Question: I need to select all the messages (first posts and replies) posted in an array of specific categories (forums) in Drupal.
First posts are stored in 'field_data_body', replies are stored in 'field_data_comment_body'.
The structure of 'field_data_body' and 'field_data_comment_body' is the same, in the column 'body_value' there's the content of the posts and in the column 'entity_id' their unique ID.
The table 'field_data_taxonomy_forums' contains the 'entity_id' column and the 'taxonomy_forums_tid' column (which are the IDs of the forum categories). The table 'taxonomy_term_data' contains the columns 'tid' (which is the same of 'taxonomy_forums_tid' and the 'description' column (which is the title of the forum category).
So, I'm looking for a query that allows me to select the body of the posts (both first posts and replies) and the description of the forum specifying an array of 'tid's (i.e. the IDs of the forum categories), that I'll manually find in the 'taxonomy_term_data' table.
So, for example I'm looking for the query that allows me to SELECT the posts "belonging" to 'tid's '1456,7622,862' and the relative 'tid' description.
Here's a screenshot of the 'field_data_body' table :

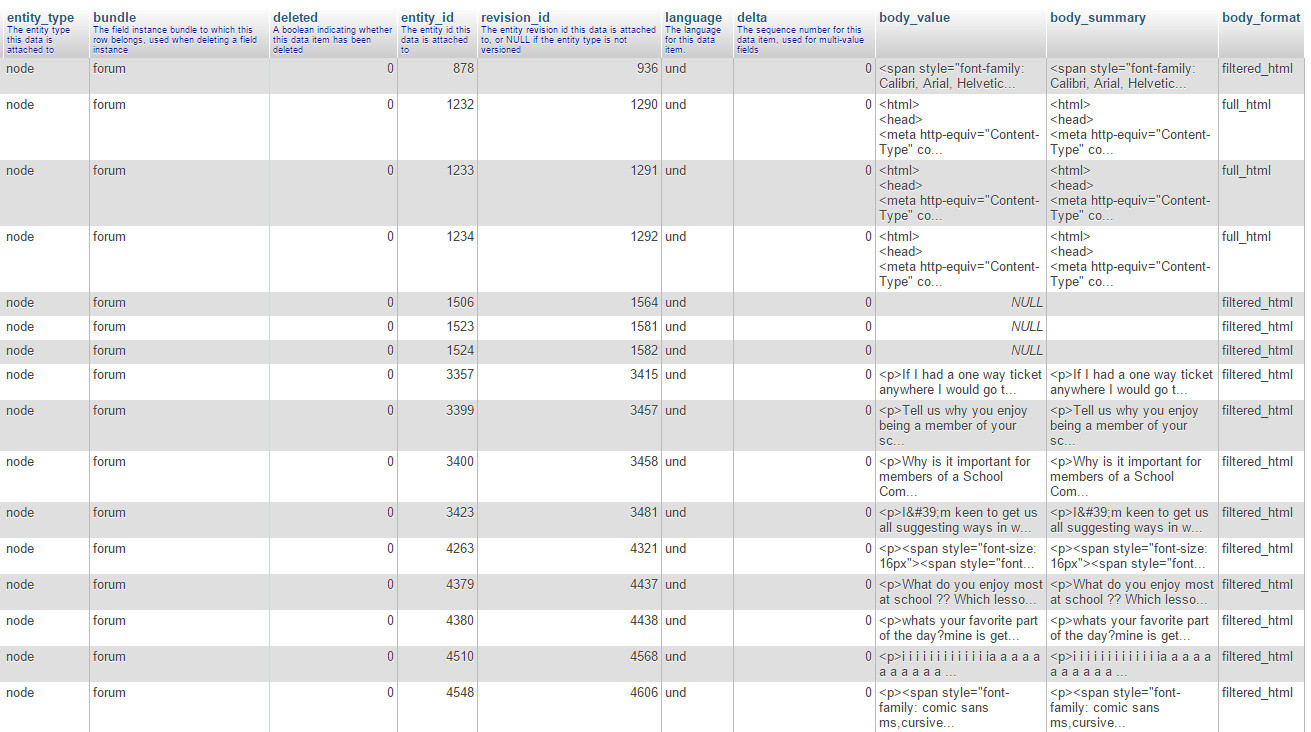
Answer: I think, it would be better for us to split the task into 2 subtasks:
1. Find the bodies of the posts, belonging to a particular tid.
2. Find all the comments of the body, belonging to a particular tid.
We'll need to use these tables:
1. field_data_taxonomy_forums
2. field_data_body
3. comment
4. field_data_comment_body
Database structure:

'''
SELECT
taxonomy_forums.taxonomy_forums_tid AS tid,
body.entity_id,
body.body_value AS body
FROM
field_data_taxonomy_forums AS taxonomy_forums
INNER JOIN
field_data_body AS body
ON
body.entity_id=taxonomy_forums.entity_id
WHERE
taxonomy_forums.taxonomy_forums_tid IN (9);
'''
Here we'll need comments table, that unites 'field_data_body' and 'field_data_comment_body'.
'''
SELECT
taxonomy_forums.taxonomy_forums_tid AS tid,
comment_body.entity_id,
comment_body.comment_body_value AS body
FROM
field_data_taxonomy_forums AS taxonomy_forums
INNER JOIN
field_data_body AS body
ON
body.entity_id=taxonomy_forums.entity_id
INNER JOIN
comment
ON
comment.nid=body.entity_id
INNER JOIN
field_data_comment_body AS comment_body
ON
comment_body.entity_id=comment.cid
WHERE
taxonomy_forums.taxonomy_forums_tid IN (9);
'''
If you UNION these 2 queries, you'll get the list of posts and comments.
<URL>